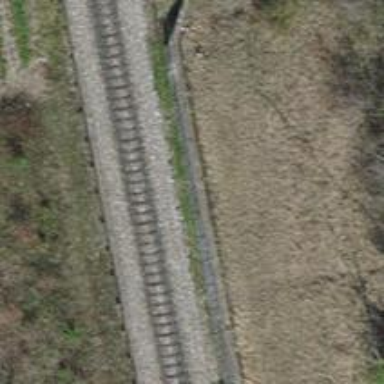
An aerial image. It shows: Narrow-gauge railway track with one electrified contact line.